Field crop: maize
Growth stage: 2
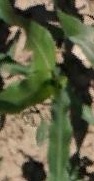
Species: maize